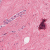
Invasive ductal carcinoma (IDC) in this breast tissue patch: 0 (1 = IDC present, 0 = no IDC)